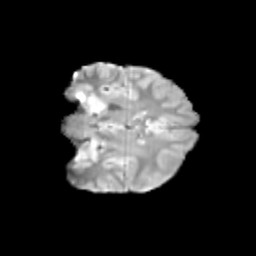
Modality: T2w
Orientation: coronal
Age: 12
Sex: male
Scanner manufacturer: siemens
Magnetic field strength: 3 T
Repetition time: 3.8 s
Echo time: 0.07 s